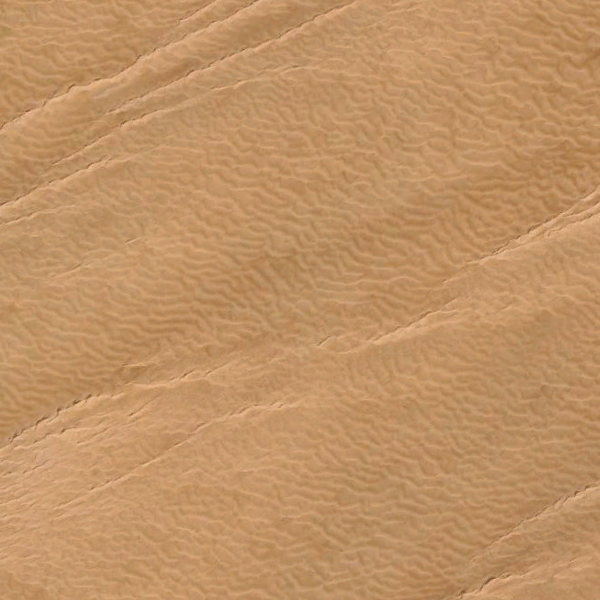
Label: Desert